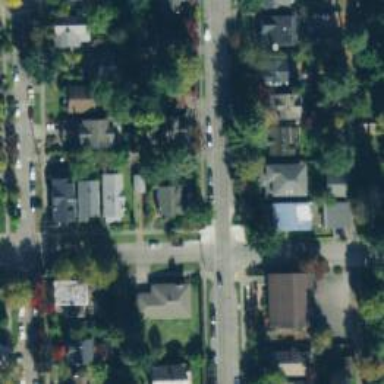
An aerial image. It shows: Residential road with separate sidewalk.